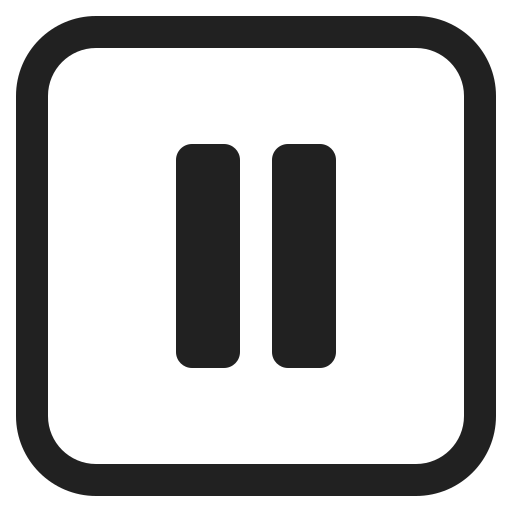
pause button high contrast